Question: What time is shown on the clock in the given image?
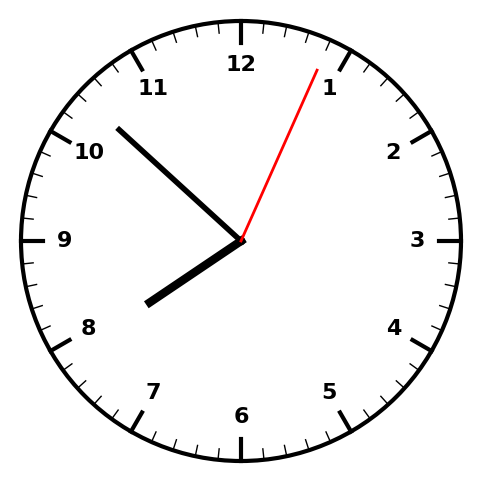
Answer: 07:52:04